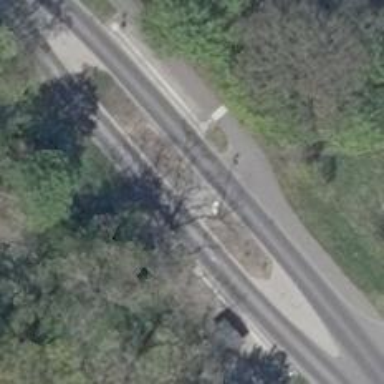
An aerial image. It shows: Asphalt path.